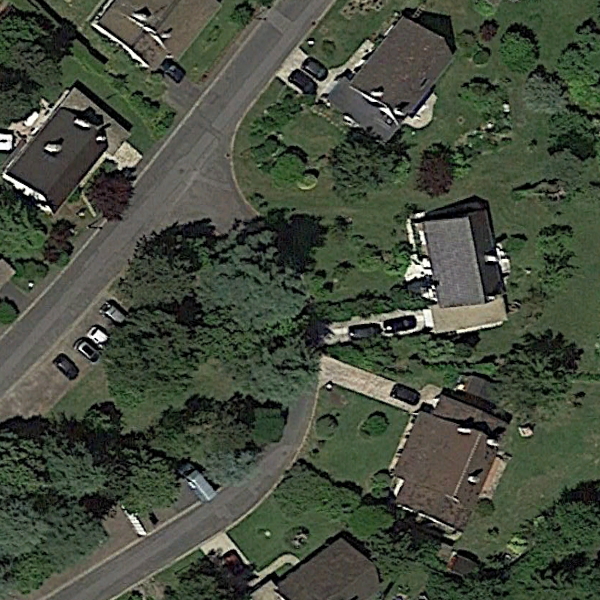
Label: MediumResidential